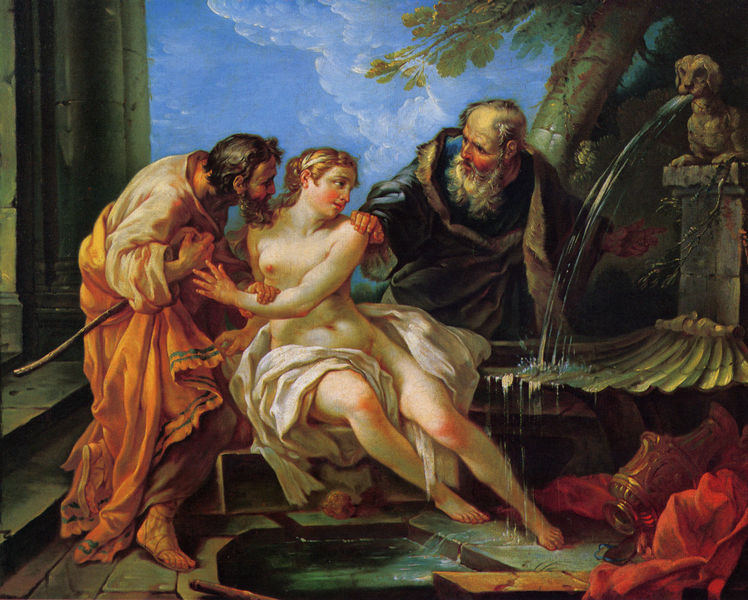
Titel: Suzanne et les vieillards, Susanna und die Alten
Künstler: Joseph Marie Vien
Standort: Nantes
Institution: Musée des Beaux-Arts
Schlagwörter: akt, baum, blau, blätter, dunkel, gemälde, hand, haut, himmel, körper, laub, mann, nackt, rubens, schatten, wasser, weiß, wolken, baden, gelb, grün, ocker, sitzen, bewegung, braun, brust, busen, finger, frau, frisur, grau, haar, hell, hintergrund, kleid, licht, männer, ohr, orange, pfeiler, profil, szene, säule, säulen, türkis, vordergrund, ölbild, blick, gebäude, hund, rot, tuch, wolke, malerei, alt, bart, blond, bärte, jung, alte, architektur, arme, barock, bibel, bärtig, falten, gesicht, halten, inkarnat, sockel, stein, steine, vollbart, gesten, hals, hände, öl, ast, baumstamm, boden, figur, gewand, gold, pose, sitzend, tücher, decke, gewänder, saum, pflanzen, locken, ohren, renaissance, rokoko, rosa, rouge, schulter, brunnen, stock, amphore, kanne, krug, skulptur, springbrunnen, vase, beine, hellblau, taille, bein, brüste, füße, pfütze, wangen, kuss, frauenakt, stab, berge, hof, oliv, ölgemälde, querformat, treppe, bordüre, barbe, glatze, homme, manteau, pfoten, stufe, stufen, nabel, sandalen, bauch, plastik, podest, brustwarze, knie, schenkel, zehen, fleisch, bad, hüften, waschen, barfuss, corps, escalier, cruche, gefäß, greis, strahlen, becken, blanc, noir, fliesen, greifen, canne, knien, leinwand, haarkranz, mythologie, rosig, ölmalerei, halbglatze, spritzen, toilette, sandale, verführung, beugen, leib, blauer himmel, chien, hüfte, altes testament, entblöst, versuchung, dramatik, knieen, assis, blanche, rechteckig, dreck, poussin, venus, fontäne, wasserfontäne, wasserstrahl, drapé, löwe, rotes tuch, muschel, fließen, femme, querrechteckig, steinboden, guss, arbre, bois, ciel, paysage, bain, peinture, sein, behälter, blonde, brunne, wasserspeier, berührung, greise, robe, diana, amour, tafelbild, eau, antique, toge, bleu, pierre, lüstern, spucken, vieillard, colonne, voile, alten, architecture, colonnes, classique, stiegen, nuages, chein, couleur, anfassen, palais, überrascht, nue, ackte, basin, bathseba, bathseba im bade, batsheba, baucnabel, bazeba, bedrängen, bedrängt, bedrängung, betasten, brutswarze, buscher, bärtiger, deutschrömer?, die alten, im bade, jacobsmuschel, musche, muschelbrunnen, muscher, musschel, oberbeck, plätschern, schack, schwall, shuhe, spanner, speien, speier, steken, sunna, susanna, susanna im bad, susanna im bade, susanna und die alten, toile, tiepolo, vieux, linge, deux, bâton, jeune, visage, histoire, statue, coquillage, bade, fontaine, antiquite, drap, pied, bras, hommes, ruine, temple, vieillesse, ancien testament, bible, suzanne, geste, mains, nus, marche, marches, robes, fussbad, bateau, vergewaltigung, jambe, nudité, pieds, tissu, geil, feuille, vertu, bassin, érotisme, seins, nymphe, épaule, coule, viel, couler, luxure, source, nu, frau nackt, vieil homme, lüstlinge, zwei männer frau nackt tuch brunnen busen, susanna beim bade, carafe, ve, apôtr, apôtre, vasque, xvii, draap, perverse, einreden, envie, scène religieuse, veilliard, vieillards, chien coquille, susanne, dispute, têton, feille, bains, suaznne et les vieillards, pousisn, viol, bras nu, jungle, einredend